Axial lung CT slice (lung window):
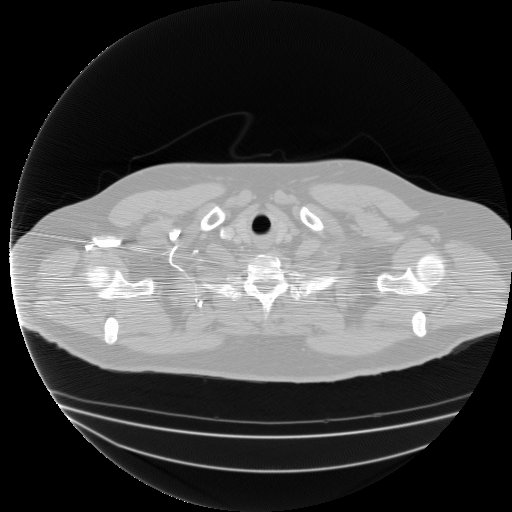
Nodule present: no